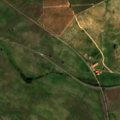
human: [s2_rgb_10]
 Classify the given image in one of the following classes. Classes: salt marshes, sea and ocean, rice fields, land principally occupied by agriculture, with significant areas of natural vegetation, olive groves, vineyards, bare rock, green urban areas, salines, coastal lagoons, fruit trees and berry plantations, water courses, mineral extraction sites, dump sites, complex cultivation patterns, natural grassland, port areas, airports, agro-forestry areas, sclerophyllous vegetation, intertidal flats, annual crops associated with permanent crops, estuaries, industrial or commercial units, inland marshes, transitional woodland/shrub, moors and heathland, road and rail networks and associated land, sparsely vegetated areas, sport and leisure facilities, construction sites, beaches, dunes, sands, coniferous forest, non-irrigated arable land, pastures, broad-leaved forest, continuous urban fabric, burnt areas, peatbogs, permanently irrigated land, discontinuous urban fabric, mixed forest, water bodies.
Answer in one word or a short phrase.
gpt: non-irrigated arable land, olive groves, complex cultivation patterns